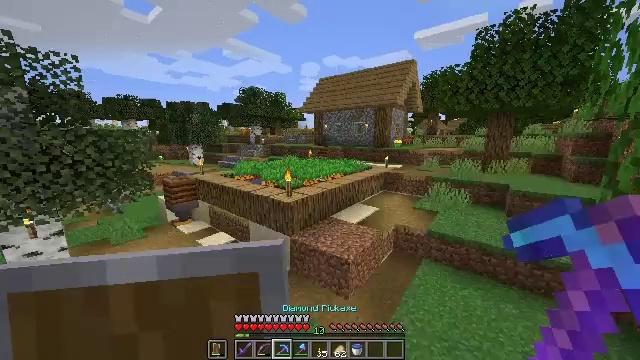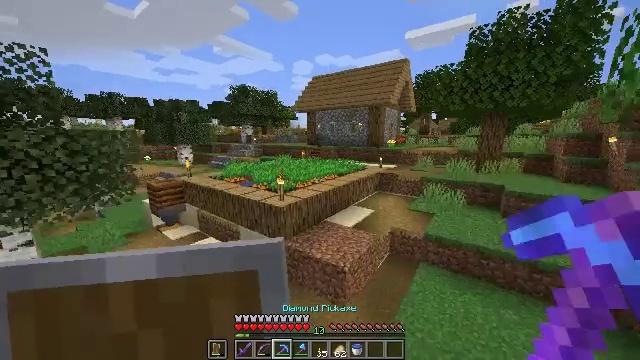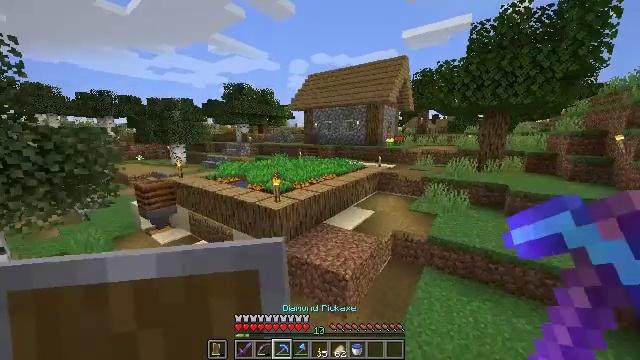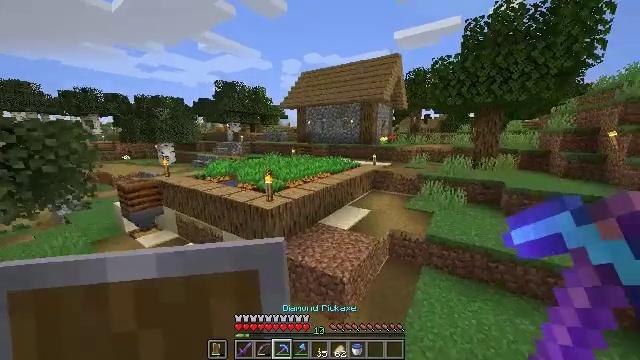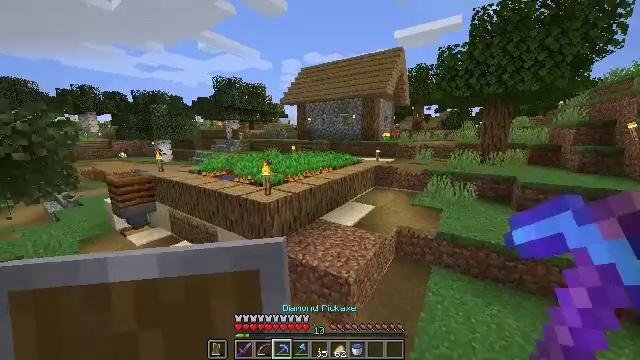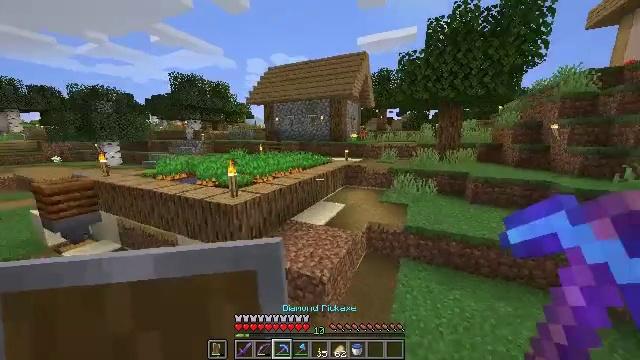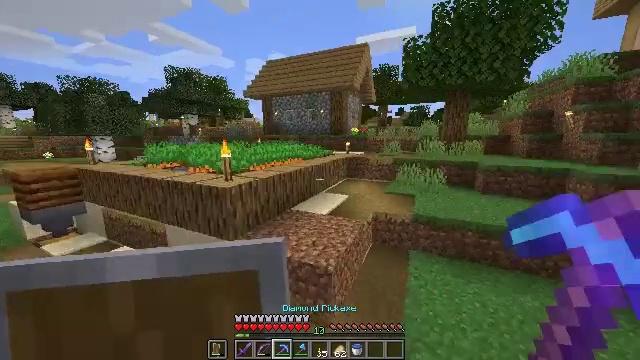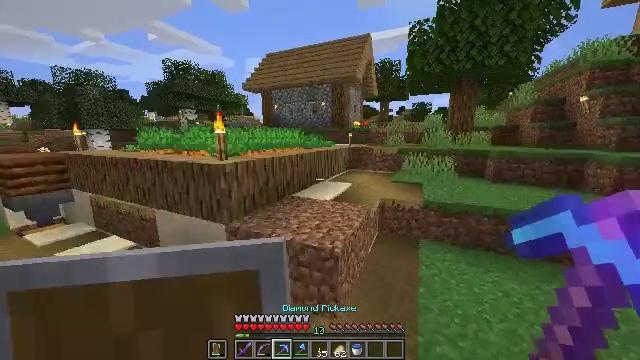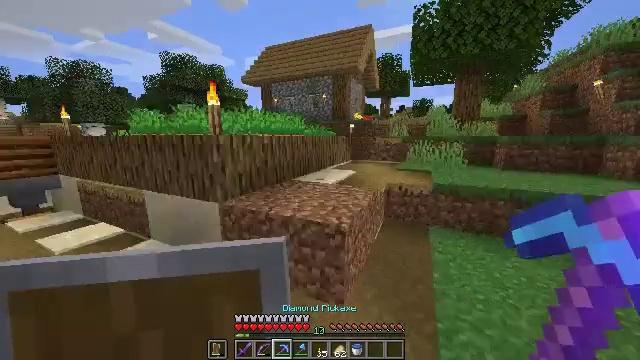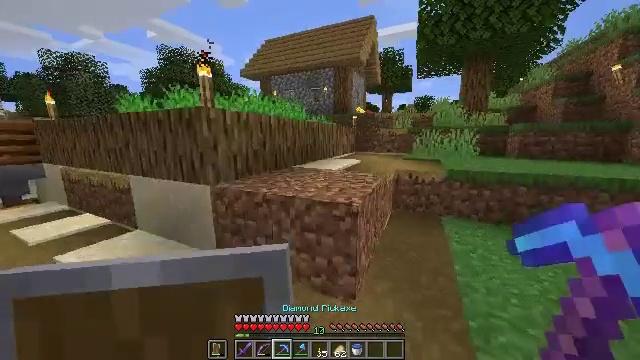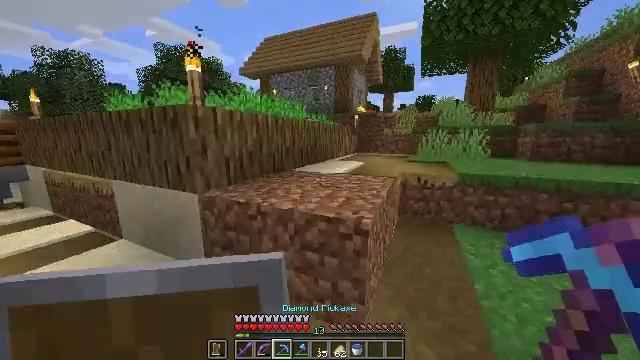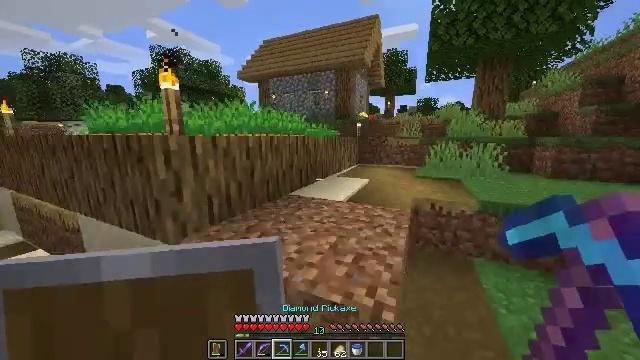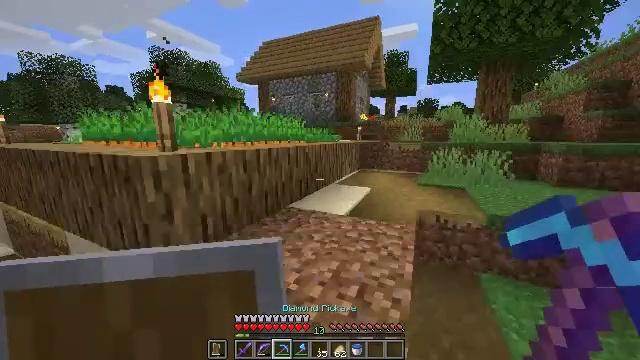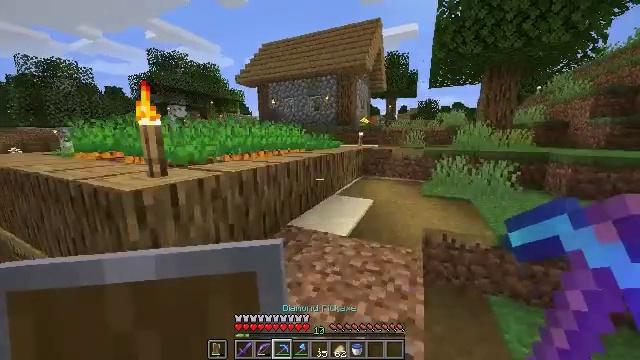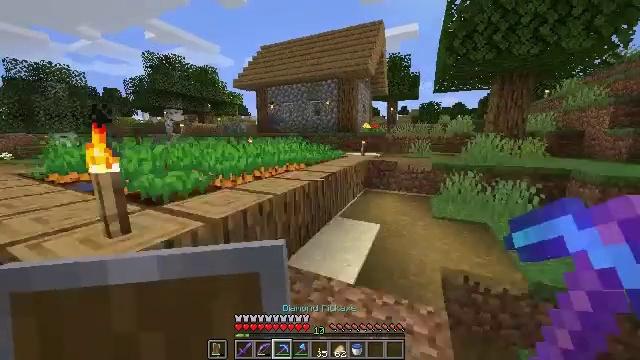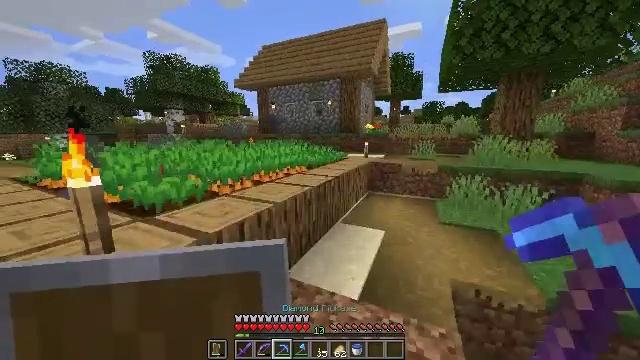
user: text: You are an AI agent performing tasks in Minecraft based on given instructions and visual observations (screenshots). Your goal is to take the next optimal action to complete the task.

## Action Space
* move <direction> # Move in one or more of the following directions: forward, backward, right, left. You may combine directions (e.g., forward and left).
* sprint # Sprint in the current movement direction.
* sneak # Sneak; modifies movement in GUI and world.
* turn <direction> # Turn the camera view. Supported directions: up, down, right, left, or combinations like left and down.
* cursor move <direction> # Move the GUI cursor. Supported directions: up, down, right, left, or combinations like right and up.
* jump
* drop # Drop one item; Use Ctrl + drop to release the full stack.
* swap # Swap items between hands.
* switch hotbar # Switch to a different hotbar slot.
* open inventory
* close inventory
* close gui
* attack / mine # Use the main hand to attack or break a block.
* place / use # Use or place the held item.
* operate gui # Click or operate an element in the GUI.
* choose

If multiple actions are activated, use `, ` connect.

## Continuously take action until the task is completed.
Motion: motion action
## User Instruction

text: Mine beetroots from the garden.
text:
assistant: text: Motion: move forward, turn right
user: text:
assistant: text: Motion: move forward
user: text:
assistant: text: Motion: move forward, turn right
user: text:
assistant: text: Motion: move forward
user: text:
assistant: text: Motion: move forward, turn right
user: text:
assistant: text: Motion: move forward
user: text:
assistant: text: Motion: move forward
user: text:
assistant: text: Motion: move forward
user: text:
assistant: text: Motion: move forward
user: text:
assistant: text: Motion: move forward
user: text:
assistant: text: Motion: move forward, jump
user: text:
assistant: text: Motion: move forward, jump
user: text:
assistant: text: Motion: move forward
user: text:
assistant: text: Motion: move forward
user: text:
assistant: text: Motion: move forward
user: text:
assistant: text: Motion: move forward, turn left and down
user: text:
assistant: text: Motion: move forward, turn left and down
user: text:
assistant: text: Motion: move forward, turn left and down
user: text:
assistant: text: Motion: move forward
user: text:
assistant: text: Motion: move forward, jump
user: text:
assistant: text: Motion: move forward, turn left, jump
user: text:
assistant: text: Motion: move forward, turn left, jump
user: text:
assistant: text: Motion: move forward and move left, turn left and down
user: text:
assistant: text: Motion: move forward and move left, turn down
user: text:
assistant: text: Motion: move forward and move left, turn right and down
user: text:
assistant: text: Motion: move forward and move left
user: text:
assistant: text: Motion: move forward and move left
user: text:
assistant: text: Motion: move forward and move left, turn left and up
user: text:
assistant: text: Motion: move forward and move left, turn left and up
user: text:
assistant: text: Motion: move forward and move left